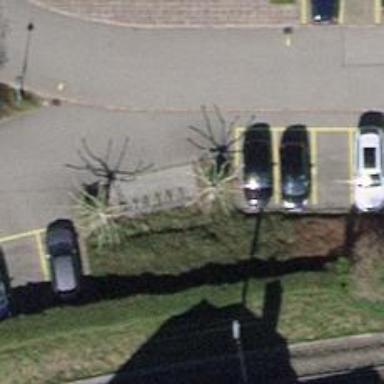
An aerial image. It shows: Bicycle parking area with stands.